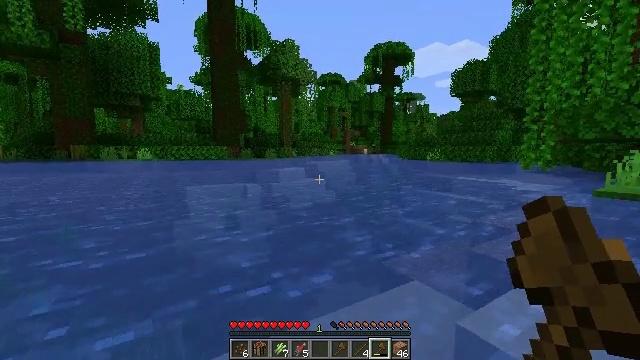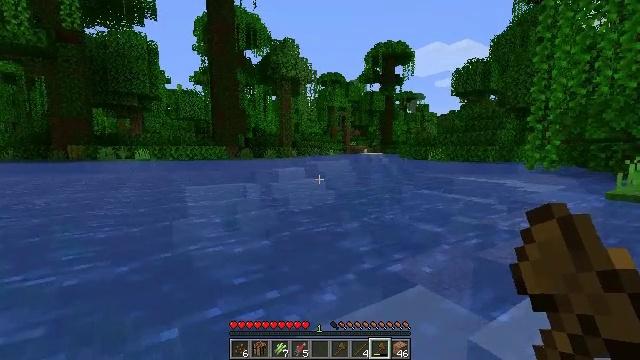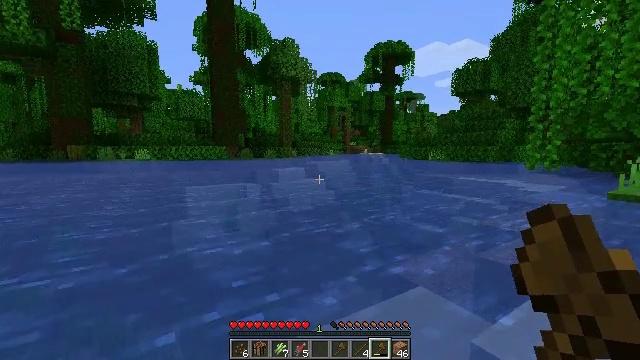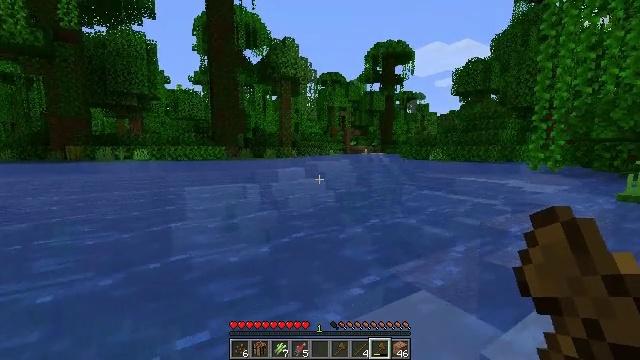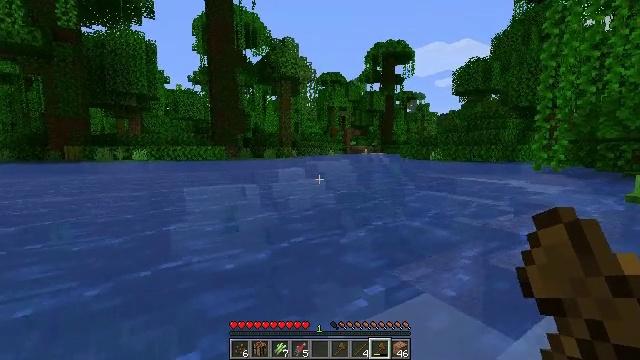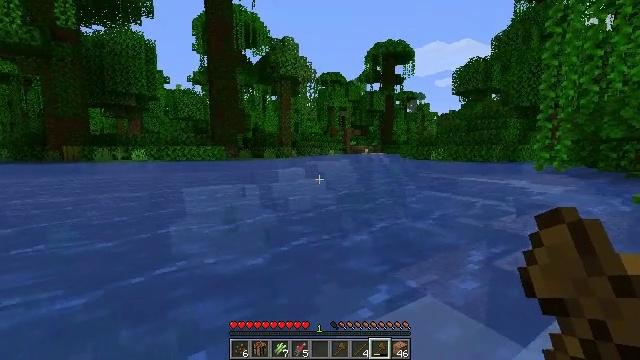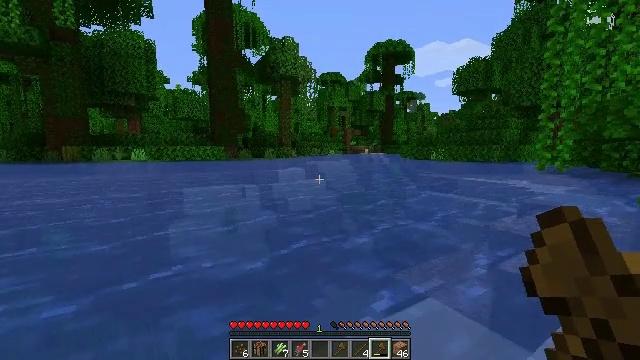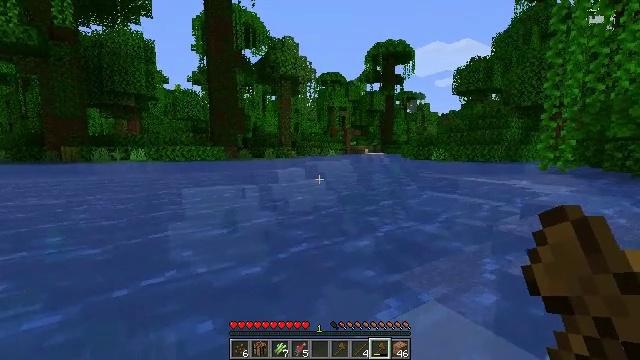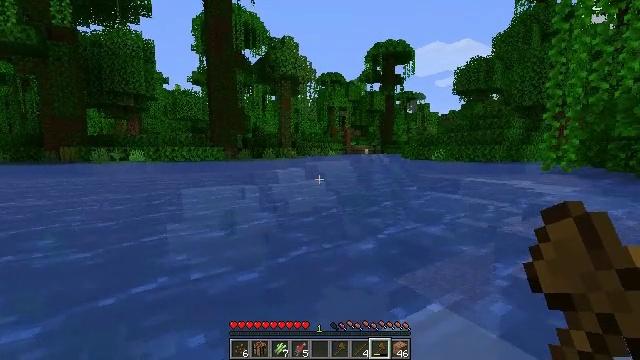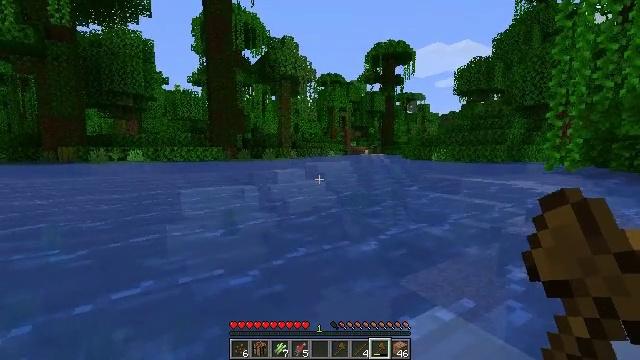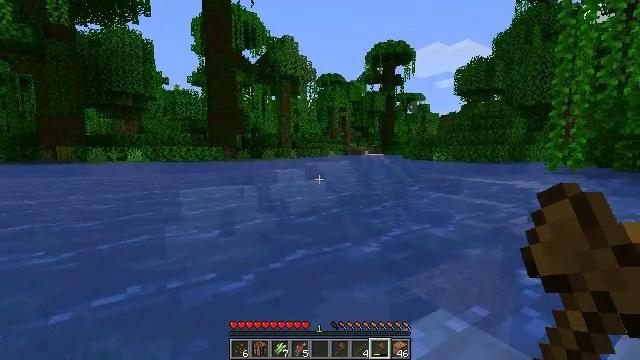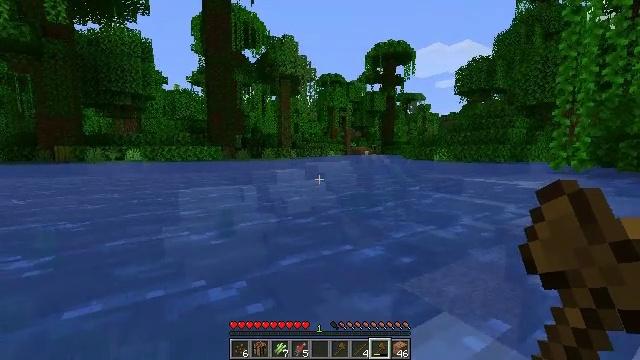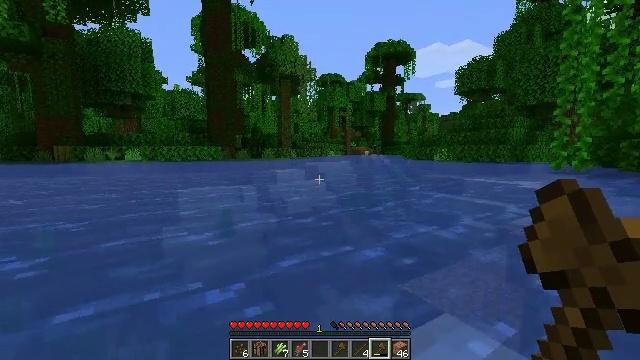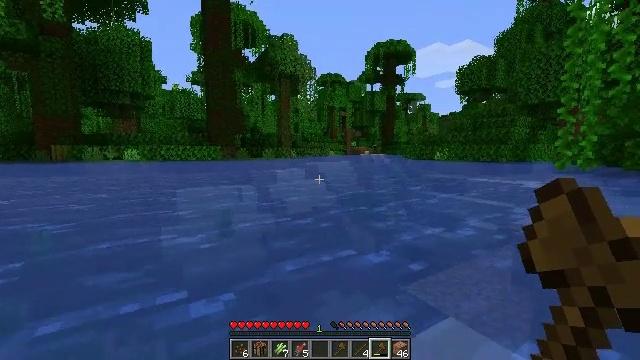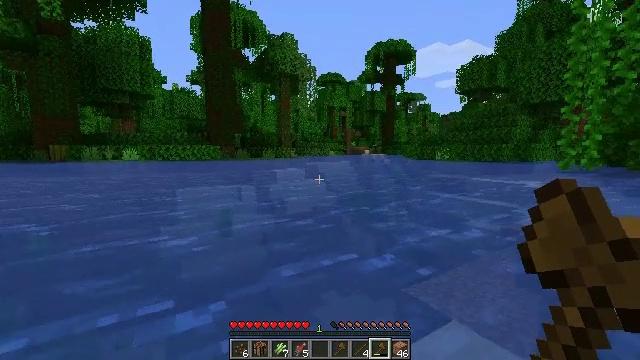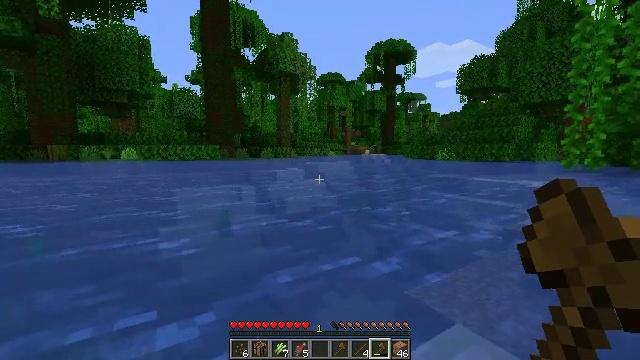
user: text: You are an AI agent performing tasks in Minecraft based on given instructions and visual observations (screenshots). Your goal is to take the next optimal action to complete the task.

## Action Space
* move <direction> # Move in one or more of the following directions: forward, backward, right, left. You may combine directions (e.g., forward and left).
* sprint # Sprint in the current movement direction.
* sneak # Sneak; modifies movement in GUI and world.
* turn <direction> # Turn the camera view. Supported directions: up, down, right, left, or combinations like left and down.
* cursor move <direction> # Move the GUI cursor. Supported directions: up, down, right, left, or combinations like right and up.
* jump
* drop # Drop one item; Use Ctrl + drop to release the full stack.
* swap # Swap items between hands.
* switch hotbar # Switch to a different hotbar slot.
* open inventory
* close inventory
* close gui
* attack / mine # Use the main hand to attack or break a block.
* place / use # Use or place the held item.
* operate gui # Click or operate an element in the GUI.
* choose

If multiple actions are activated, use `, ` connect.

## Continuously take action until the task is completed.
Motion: motion action
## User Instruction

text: Hunt fish.
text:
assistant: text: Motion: move forward
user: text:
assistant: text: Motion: move forward
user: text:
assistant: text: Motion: move forward
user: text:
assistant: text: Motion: move forward
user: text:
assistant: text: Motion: move forward
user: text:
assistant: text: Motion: move forward
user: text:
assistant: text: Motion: move forward
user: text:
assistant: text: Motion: move forward
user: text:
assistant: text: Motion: move forward
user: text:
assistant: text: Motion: move forward
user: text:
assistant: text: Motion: move forward
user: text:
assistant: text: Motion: move forward
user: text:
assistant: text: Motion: move forward
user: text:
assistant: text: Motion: move forward
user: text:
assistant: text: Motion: move forward
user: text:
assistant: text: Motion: move forward and move right
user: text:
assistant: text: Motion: move forward and move right
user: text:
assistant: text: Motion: move forward and move right
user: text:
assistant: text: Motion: move forward and move right
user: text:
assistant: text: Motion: move forward and move right
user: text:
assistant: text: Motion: move forward and move right
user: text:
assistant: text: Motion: move forward
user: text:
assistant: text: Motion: move forward
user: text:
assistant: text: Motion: move forward
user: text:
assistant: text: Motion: move forward
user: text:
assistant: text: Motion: move forward
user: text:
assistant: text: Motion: move forward
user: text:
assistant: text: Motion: move forward
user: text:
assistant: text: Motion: move forward
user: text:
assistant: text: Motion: move forward